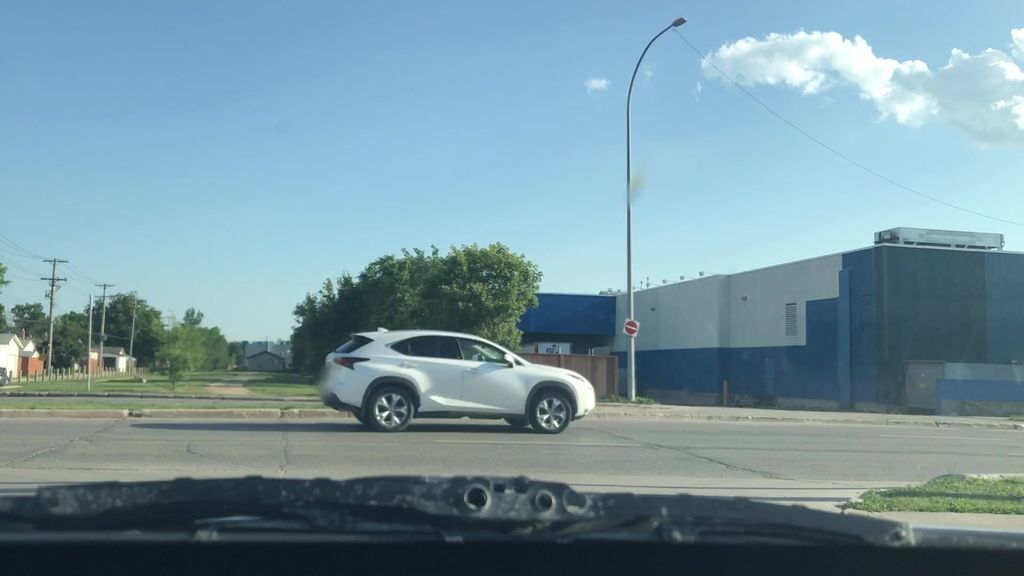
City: winnipeg